Field crop: maize
Growth stage: 2
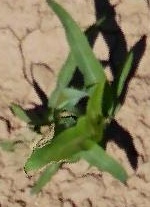
Species: maize